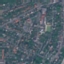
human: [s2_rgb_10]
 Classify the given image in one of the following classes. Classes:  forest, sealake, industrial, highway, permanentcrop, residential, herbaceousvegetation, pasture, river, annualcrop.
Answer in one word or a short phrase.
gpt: Residential